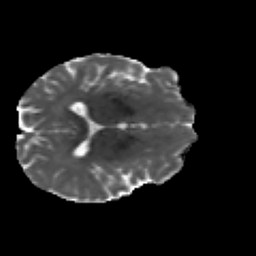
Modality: MD
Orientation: axial
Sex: male
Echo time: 0.114 s